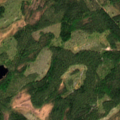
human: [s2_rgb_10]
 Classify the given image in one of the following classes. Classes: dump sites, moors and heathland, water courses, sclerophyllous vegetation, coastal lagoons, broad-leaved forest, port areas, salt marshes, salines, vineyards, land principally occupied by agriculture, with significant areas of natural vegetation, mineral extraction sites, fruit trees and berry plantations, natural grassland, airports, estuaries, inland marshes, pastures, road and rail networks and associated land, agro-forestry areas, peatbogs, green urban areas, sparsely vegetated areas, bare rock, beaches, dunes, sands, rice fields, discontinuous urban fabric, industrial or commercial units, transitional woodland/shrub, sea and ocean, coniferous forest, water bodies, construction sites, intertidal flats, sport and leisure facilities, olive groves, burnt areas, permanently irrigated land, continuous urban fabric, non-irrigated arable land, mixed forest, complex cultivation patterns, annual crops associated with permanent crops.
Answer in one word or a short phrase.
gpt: coniferous forest, mixed forest, transitional woodland/shrub, peatbogs